Field crop: maize
Growth stage: 2
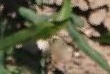
Species: maize